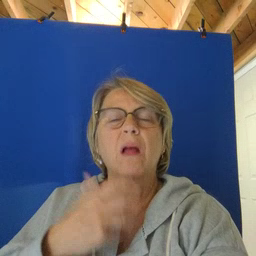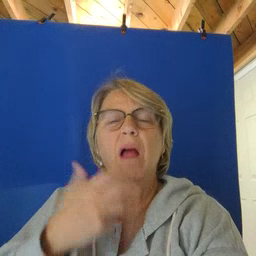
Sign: cry